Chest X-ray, PA view. Patient: 81 years old, sex M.
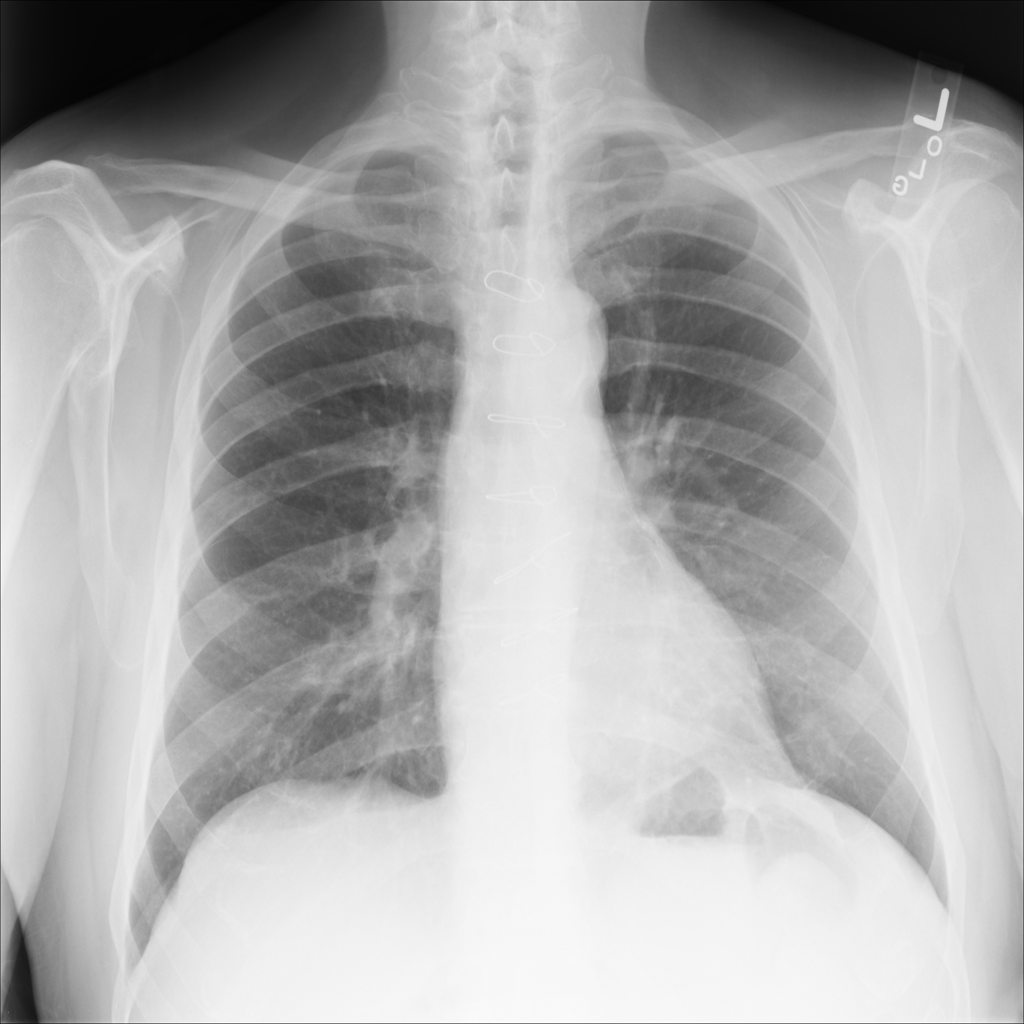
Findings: No Finding